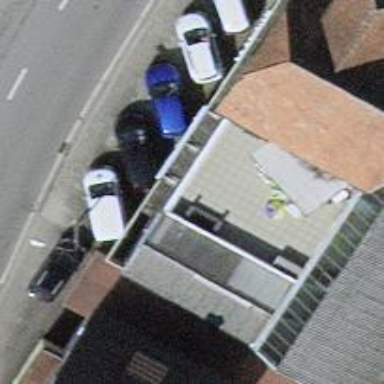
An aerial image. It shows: Car shop.